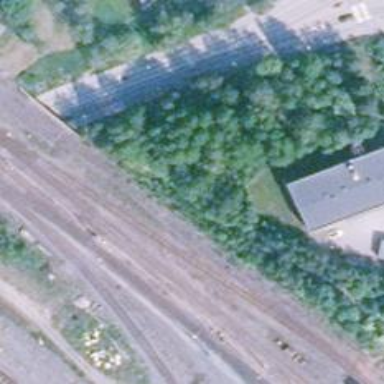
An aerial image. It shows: Railway yard used for servicing trains.